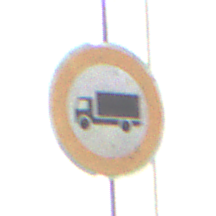
Verkehrszeichen: VerbotFuerKraftfahrzeugeUeberDreiKommaFuenfTonnen
Umgebung: Outdoor, Suburban
Tageszeit: MorningAfternoon
Wetter: PartlyCloudy
Licht: Natural
Jahreszeit: NotSpecified
Kontrast: HighContrast